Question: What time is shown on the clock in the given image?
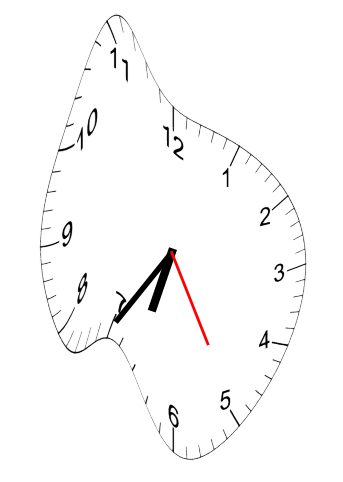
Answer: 06:35:25